Question: I'd like the form on the left to be at the same level vertically as the green DIV o the right. Unfortunately the form starts at the bottom of the green DIV. Hoz could I fix this? Many thanks for your help.
See <URL>

'''
.footer {
padding-bottom: 27px;
background-color: #fff;
}
.footer-box-1 {
position: relative;
float: right;
width: 300px;
height: auto;
/* IE10 Consumer Preview */
background-image: -ms-radial-gradient(center, circle farthest-corner, #B2CF44 0%, #9DB53C 100%);
/* Mozilla Firefox */
background-image: -moz-radial-gradient(center, circle farthest-corner, #B2CF44 0%, #9DB53C 100%);
/* Opera */
background-image: -o-radial-gradient(center, circle farthest-corner, #B2CF44 0%, #9DB53C 100%);
/* Webkit (Safari/Chrome 10) */
background-image: -webkit-gradient(radial, center center, 0, center center, 498, color-stop(0, #B2CF44), color-stop(1, #9DB53C));
/* Webkit (Chrome 11+) */
background-image: -webkit-radial-gradient(center, circle farthest-corner, #B2CF44 0%, #9DB53C 100%);
/* W3C Markup, IE10 Release Preview */
background-image: radial-gradient(circle farthest-corner at center, #B2CF44 0%, #9DB53C 100%);
/*box-shadow: 0 2px 5px rgba(0, 0, 0, .5);*/
}
.footer-box-1:after {
right: 100%;
top: 30%;
border: solid transparent;
content: " ";
height: 0;
width: 0;
position: absolute;
pointer-events: none;
border-color: rgba(71, 64, 50, 0);
border-right-color: #9DB53C;
border-width: 16px;
margin-top: -32px;
}
.footer-box .footer-box {
float: left;
padding-top: 20px;
padding-right: 20px;
padding-bottom: 20px;
padding-left: 20px;
font-size: 16px;
line-height: 1.38;
color: #ffffff;
}
.footer-content {
position: relative;
margin-right: auto;
margin-left: auto;
height: auto;
clear: both;
z-index: 9;
max-width: 700px;
/*background: red;*/
margin-top: 40px;
}
.facebook-container {
width: 300px;
background: red;
margin-top: 50px;
float: right;
position: relative;
clear: both;
text-align: center;
margin-left: auto;
margin-right: auto;
}
form {
position: relative;
float: left;
}
._input,
textarea {
display: block;
float: left;
clear: both;
width: 300px;
height: 33px;
padding-right: 10px;
padding-left: 10px;
border-top-width: 1px;
border-right-width: 1px;
border-bottom-width: 1px;
border-left-width: 1px;
border-top-color: rgb(212, 209, 198);
border-right-color: rgb(212, 209, 198);
border-bottom-color: rgb(212, 209, 198);
border-left-color: rgb(212, 209, 198);
border-top-style: dotted;
border-right-style: dotted;
border-bottom-style: dotted;
border-left-style: dotted;
background-color: rgb(242, 242, 242);
line-height: 1.38;
color: #aba6a6;
-webkit-transition: all 0.3s ease-in-out;
-moz-transition: all 0.3s ease-in-out;
-o-transition: all 0.3s ease-in-out;
-ms-transition: all 0.3s ease-in-out;
transition: all 0.3s ease-in-out;
animation-direction: alternate;
-moz-animation-direction: alternate;
-webkit-animation-direction: alternate;
-o-animation-direction: alternate;
}
form input:focus,
form textarea:focus {
border: 1px solid #b9e22d;
}
textarea {
height: 150px;
margin-top: 16px;
}
.footer-content ._input-1 {
position: relative;
z-index: 5;
}
.footer-content ._input-2 {
margin-top: 15px;
}
.footer-content ._input-3 {
margin-top: 16px;
}
._button {
display: block;
float: right;
clear: both;
width: 120px;
height: 36px;
margin-top: 14px;
border-top-left-radius: 3px;
border-top-right-radius: 3px;
border-bottom-right-radius: 3px;
border-bottom-left-radius: 3px;
background-color: #B2CF44;
font-weight: 400;
line-height: 1.38;
text-align: center;
color: #fff;
font-size: 14px;
}
'''
'''
<footer class="_container footer clearfix">
<div class="footer-top-bar clearfix"></div>
<div class="footer-content clearfix">
<div class="footer-box footer-box-1 clearfix">
<p class="footer-box">Vous souhaitez <b>recevoir plus d'information</b> ou bien <b>prendre rendez-vous</b>? N'hesitez pas a me contacter par e-mail en utilisant le <b>formulaire de contact</b>, ou par telephone au <b>+352 123 456</b>.
<br>A bientot!</p>
</div>
<div class="facebook-container">facebookbutton</div>
<form class="clearfix" id="contactfrm" method="post" name="contactfrm">
<input class="_input _input-1" id="name" name="name" placeholder="Votre Prenom & Nom" type="text">
<input class="_input _input-2" id="email" name="email" placeholder="Email" type="email">
<textarea class="floatlabel" id="message" name="message" placeholder="Votre message"></textarea>
<button class="_button" name="submit" type="submit" value="Envoyer"><i class="fa fa-sign-in"></i> ENVOYER&nbsp;</button>
</form>
</div>
</footer>
'''
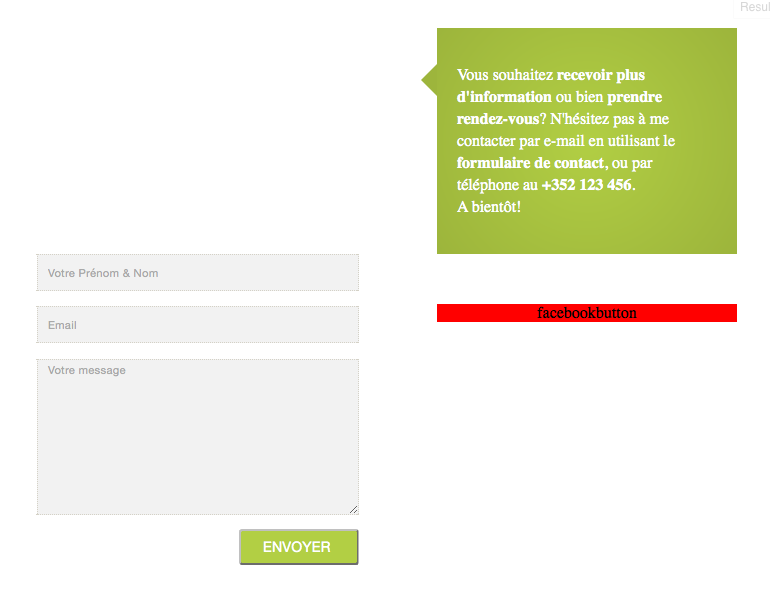
Answer: Change your layout to
'''
<div class="footer-content clearfix">
<form class="clearfix" id="contactfrm" method="post" name="contactfrm"></form>
<div class="footer-box footer-box-1 clearfix"></div>
<div class="facebook-container">facebookbutton</div>
</div>
'''
And remove
'''
.facebook-container {
clear: both;
}
'''
'''
.footer {
padding-bottom: 27px;
background-color: #fff;
}
.footer-box-1 {
position: relative;
float: right;
width: 300px;
height: auto;
/* IE10 Consumer Preview */
background-image: -ms-radial-gradient(center, circle farthest-corner, #B2CF44 0%, #9DB53C 100%);
/* Mozilla Firefox */
background-image: -moz-radial-gradient(center, circle farthest-corner, #B2CF44 0%, #9DB53C 100%);
/* Opera */
background-image: -o-radial-gradient(center, circle farthest-corner, #B2CF44 0%, #9DB53C 100%);
/* Webkit (Safari/Chrome 10) */
background-image: -webkit-gradient(radial, center center, 0, center center, 498, color-stop(0, #B2CF44), color-stop(1, #9DB53C));
/* Webkit (Chrome 11+) */
background-image: -webkit-radial-gradient(center, circle farthest-corner, #B2CF44 0%, #9DB53C 100%);
/* W3C Markup, IE10 Release Preview */
background-image: radial-gradient(circle farthest-corner at center, #B2CF44 0%, #9DB53C 100%);
/*box-shadow: 0 2px 5px rgba(0, 0, 0, .5);*/
}
.footer-box-1:after {
right: 100%;
top: 30%;
border: solid transparent;
content: " ";
height: 0;
width: 0;
position: absolute;
pointer-events: none;
border-color: rgba(71, 64, 50, 0);
border-right-color: #9DB53C;
border-width: 16px;
margin-top: -32px;
}
.footer-box .footer-box {
float: left;
padding-top: 20px;
padding-right: 20px;
padding-bottom: 20px;
padding-left: 20px;
font-size: 16px;
line-height: 1.38;
color: #ffffff;
}
.footer-content {
position: relative;
margin-right: auto;
margin-left: auto;
height: auto;
clear: both;
z-index: 9;
max-width: 700px;
/*background: red;*/
margin-top: 40px;
}
.facebook-container {
width: 300px;
background: red;
margin-top: 50px;
float: right;
position: relative;
text-align: center;
margin-left: auto;
margin-right: auto;
}
form {
position: relative;
float: left;
}
._input,
textarea {
display: block;
float: left;
clear: both;
width: 300px;
height: 33px;
padding-right: 10px;
padding-left: 10px;
border-top-width: 1px;
border-right-width: 1px;
border-bottom-width: 1px;
border-left-width: 1px;
border-top-color: rgb(212, 209, 198);
border-right-color: rgb(212, 209, 198);
border-bottom-color: rgb(212, 209, 198);
border-left-color: rgb(212, 209, 198);
border-top-style: dotted;
border-right-style: dotted;
border-bottom-style: dotted;
border-left-style: dotted;
background-color: rgb(242, 242, 242);
line-height: 1.38;
color: #aba6a6;
-webkit-transition: all 0.3s ease-in-out;
-moz-transition: all 0.3s ease-in-out;
-o-transition: all 0.3s ease-in-out;
-ms-transition: all 0.3s ease-in-out;
transition: all 0.3s ease-in-out;
animation-direction: alternate;
-moz-animation-direction: alternate;
-webkit-animation-direction: alternate;
-o-animation-direction: alternate;
}
form input:focus,
form textarea:focus {
border: 1px solid #b9e22d;
}
textarea {
height: 150px;
margin-top: 16px;
}
.footer-content ._input-1 {
position: relative;
z-index: 5;
}
.footer-content ._input-2 {
margin-top: 15px;
}
.footer-content ._input-3 {
margin-top: 16px;
}
._button {
display: block;
float: right;
clear: both;
width: 120px;
height: 36px;
margin-top: 14px;
border-top-left-radius: 3px;
border-top-right-radius: 3px;
border-bottom-right-radius: 3px;
border-bottom-left-radius: 3px;
background-color: #B2CF44;
font-weight: 400;
line-height: 1.38;
text-align: center;
color: #fff;
font-size: 14px;
}
'''
'''
<footer class="_container footer clearfix">
<div class="footer-top-bar clearfix"></div>
<div class="footer-content clearfix">
<div class="footer-box footer-box-1 clearfix">
<p class="footer-box">Vous souhaitez <b>recevoir plus d'information</b> ou bien <b>prendre rendez-vous</b>? N'hesitez pas a me contacter par e-mail en utilisant le <b>formulaire de contact</b>, ou par telephone au <b>+352 123 456</b>.
<br>A bientot!</p>
</div>
<form class="clearfix" id="contactfrm" method="post" name="contactfrm">
<input class="_input _input-1" id="name" name="name" placeholder="Votre Prenom & Nom" type="text">
<input class="_input _input-2" id="email" name="email" placeholder="Email" type="email">
<textarea class="floatlabel" id="message" name="message" placeholder="Votre message"></textarea>
<button class="_button" name="submit" type="submit" value="Envoyer"><i class="fa fa-sign-in"></i> ENVOYER&nbsp;</button>
</form>
<div class="facebook-container">facebookbutton</div>
</div>
</footer>
'''